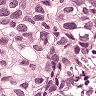
Metastatic tissue present: yes